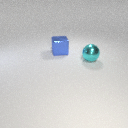
large blue metal cube behind large cyan metal sphere